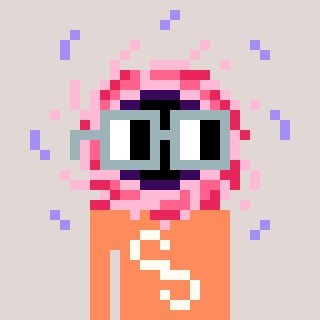
a pixel art character with square dark gray glasses, a blackhole-shaped head and a peachy-colored body on a warm background